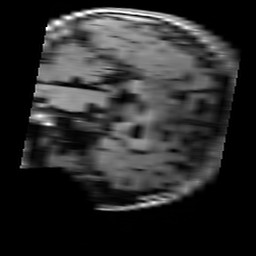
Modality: T1w
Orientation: sagittal
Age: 21
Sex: female
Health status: healthy
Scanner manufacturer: siemens
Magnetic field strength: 3 T
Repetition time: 4.1 s
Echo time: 0.0085 s